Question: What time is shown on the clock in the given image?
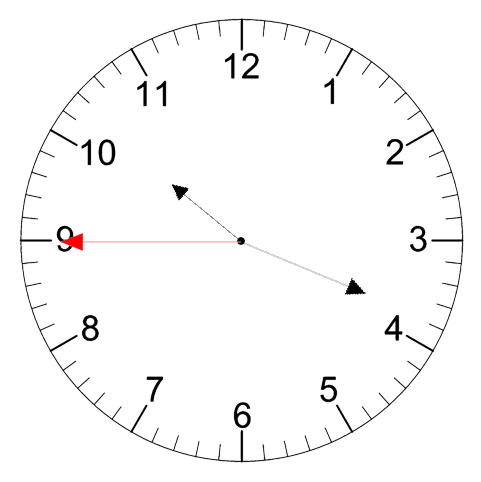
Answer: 10:18:45